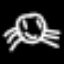
Label: clock